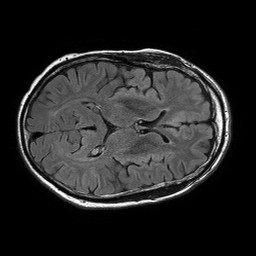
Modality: FLAIR
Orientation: axial
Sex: male
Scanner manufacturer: philips
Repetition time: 11 s
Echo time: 0.125 s